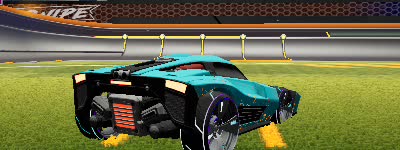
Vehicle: breakout